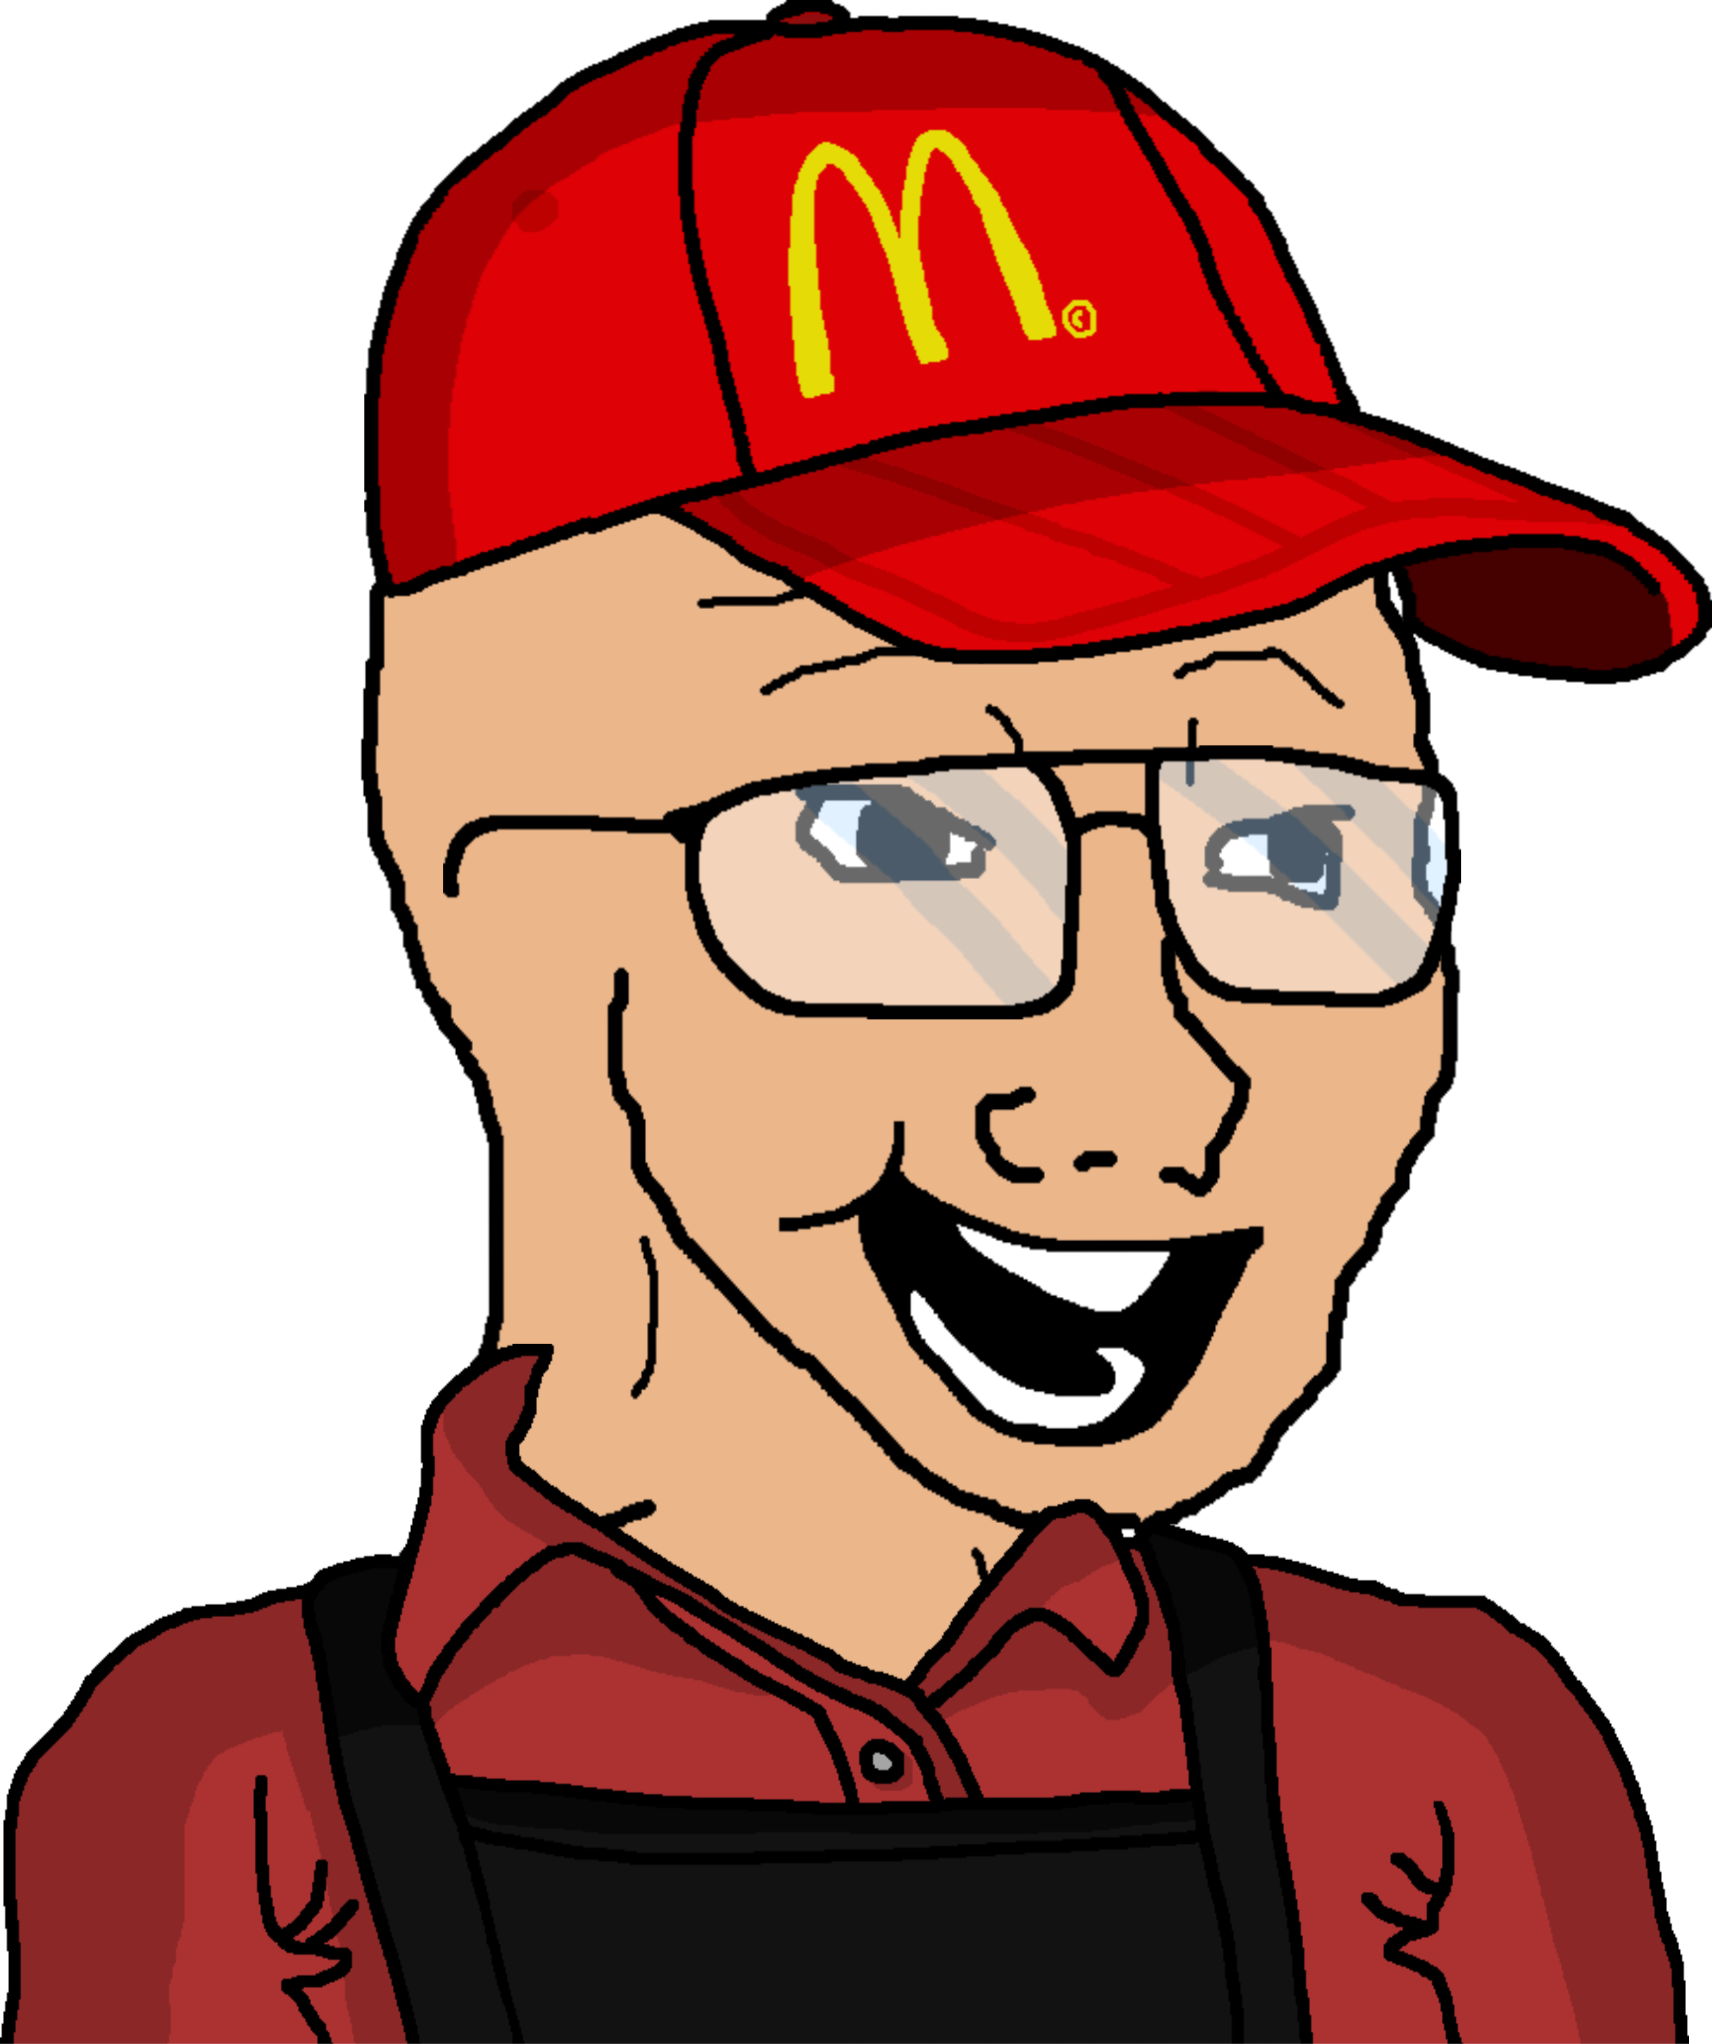
Label: 5_Bloomer